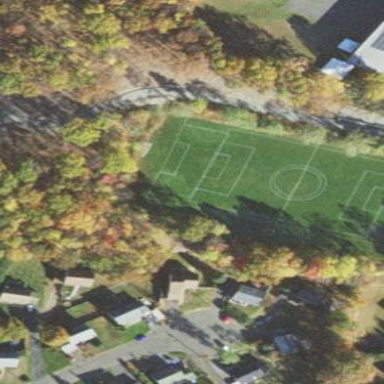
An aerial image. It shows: Soccer pitch for leisureland activities.